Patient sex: F
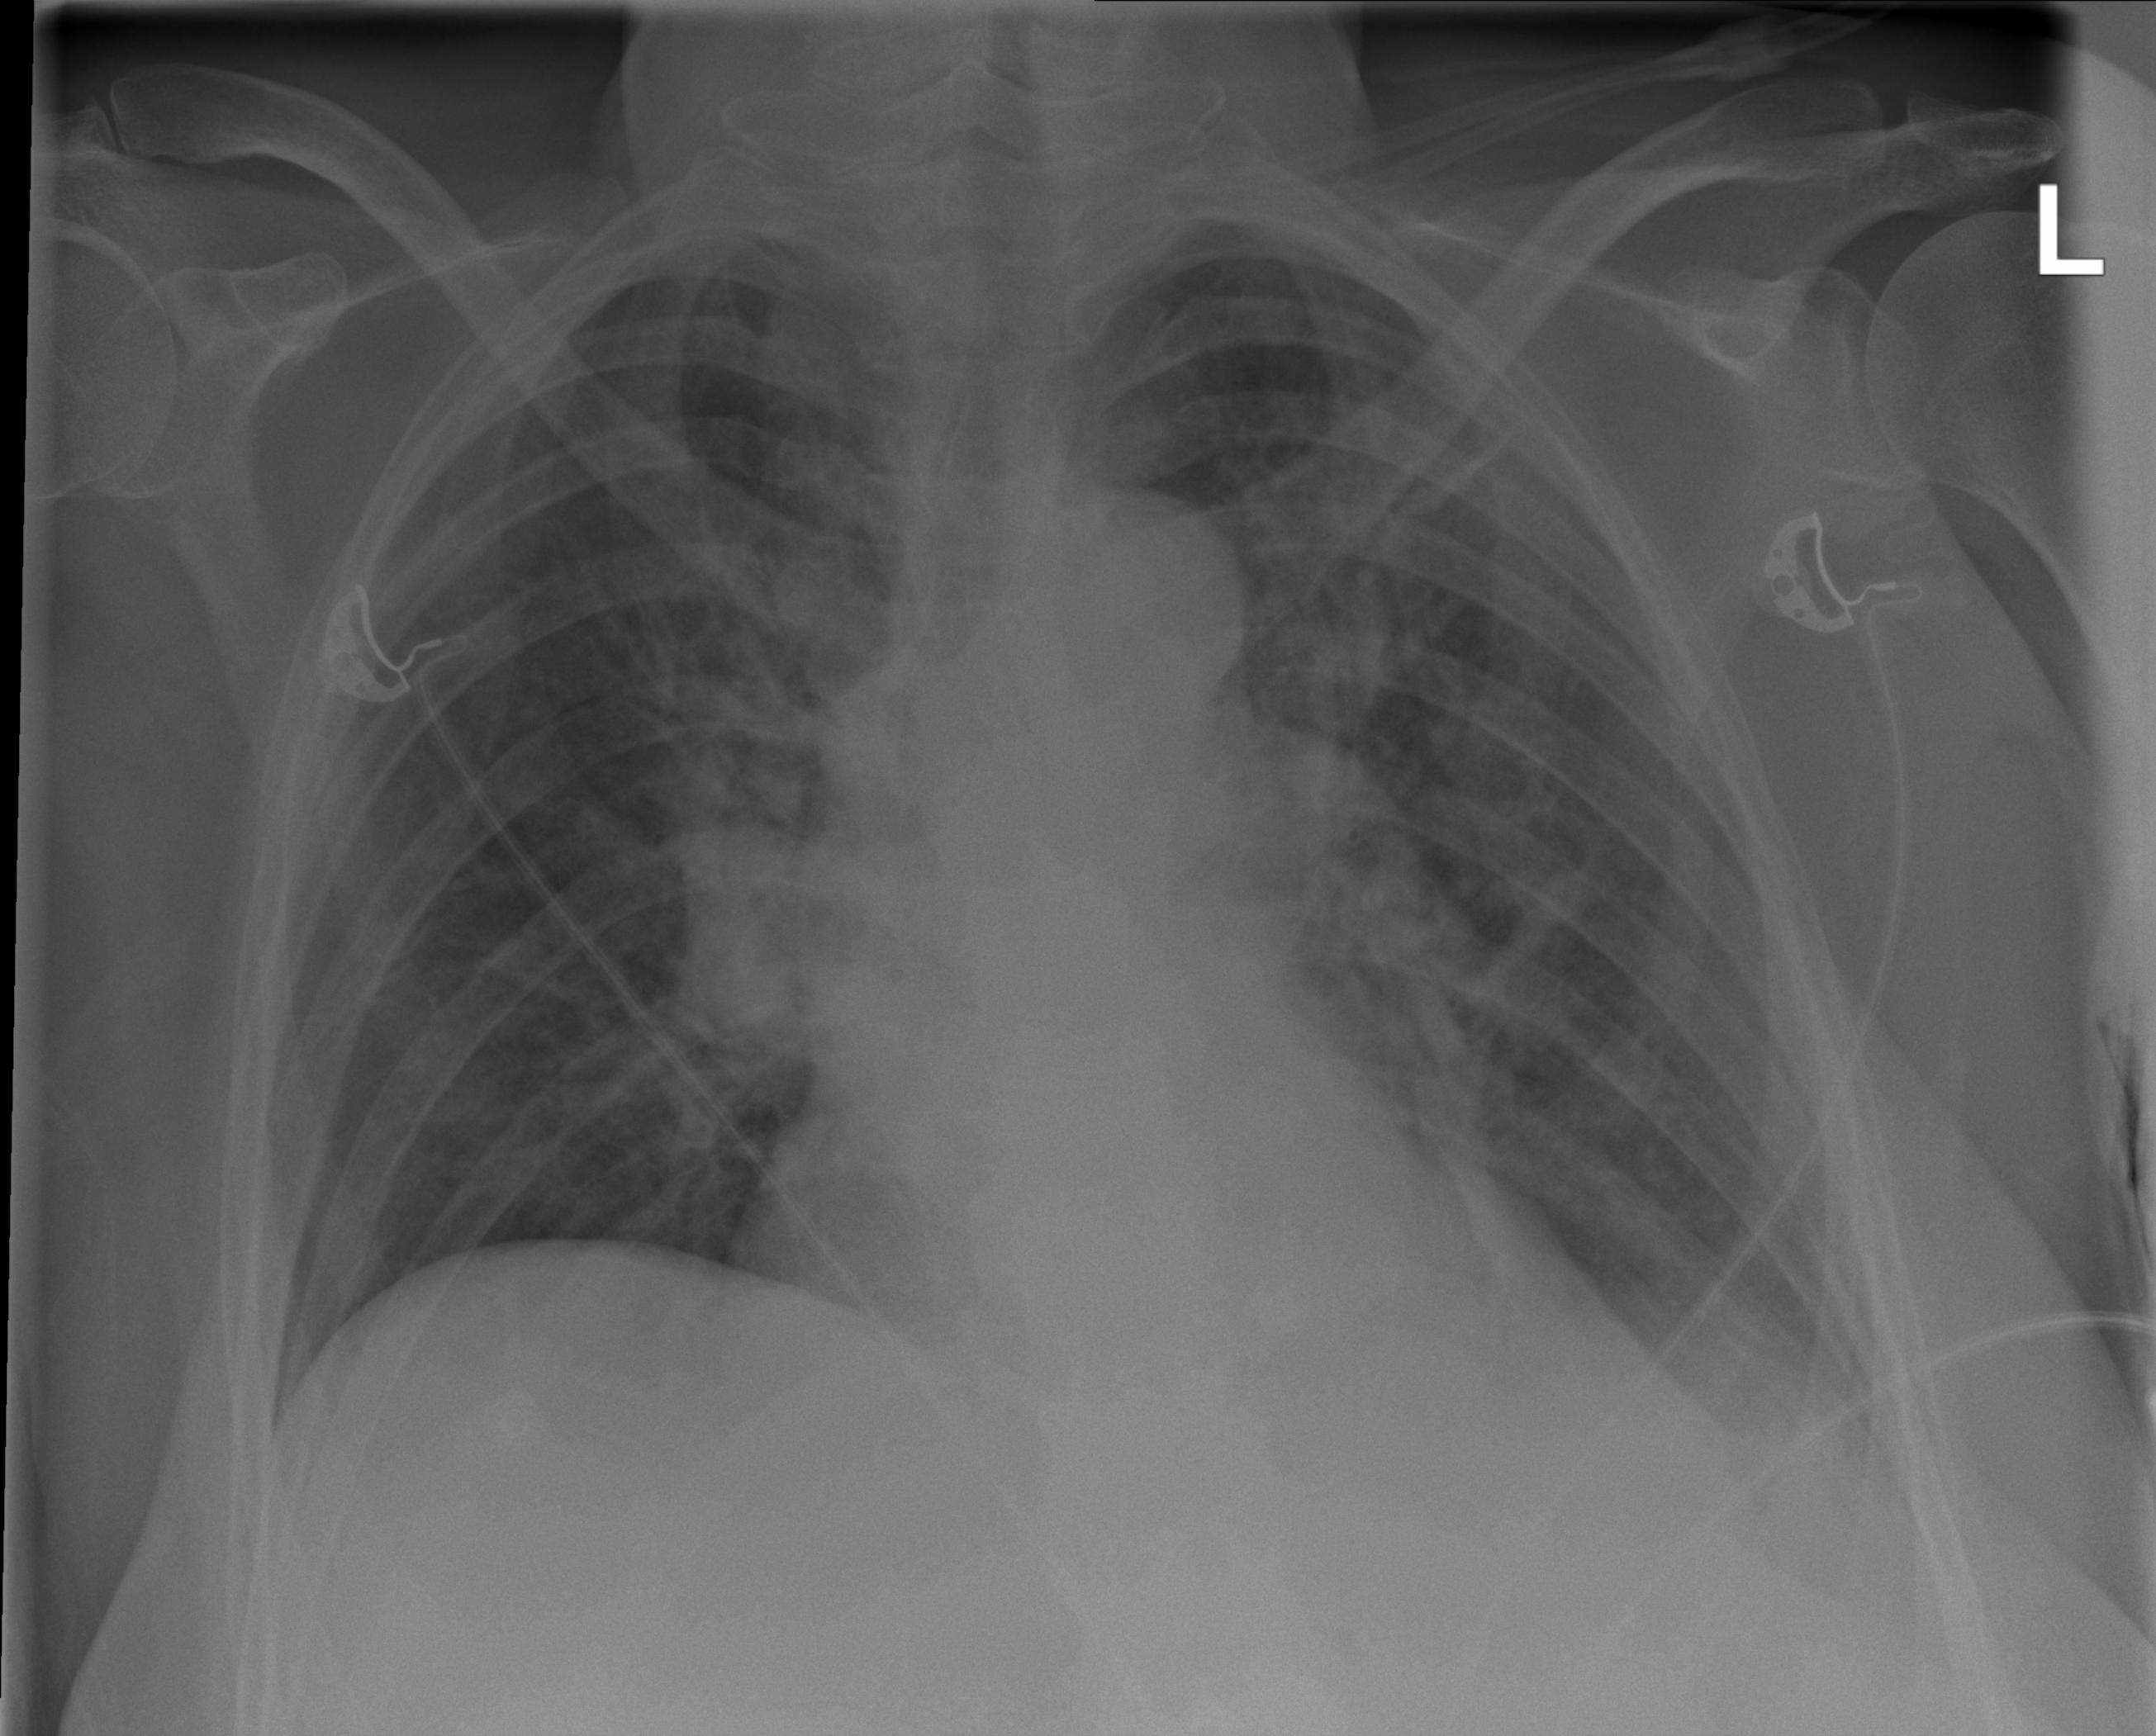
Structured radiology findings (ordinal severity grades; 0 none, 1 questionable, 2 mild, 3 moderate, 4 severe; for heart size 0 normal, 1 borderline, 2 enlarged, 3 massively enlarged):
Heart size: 1
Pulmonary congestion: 2
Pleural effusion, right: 0
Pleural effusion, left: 2
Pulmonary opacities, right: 2
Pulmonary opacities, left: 2
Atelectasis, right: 2
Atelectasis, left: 2